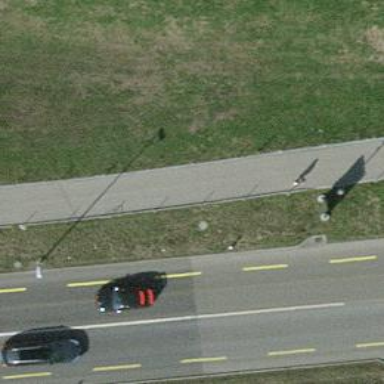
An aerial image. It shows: Paved footway.